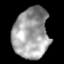
Tissue: lung
Cell type: Others
Senescence score: 0.2268
Nuclear area (px): 1758
Mean DAPI intensity: 160.373